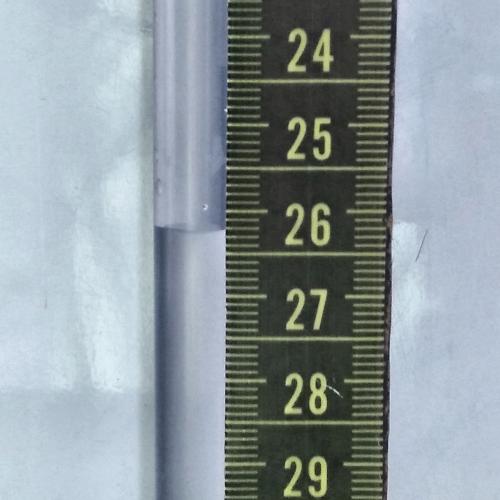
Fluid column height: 26.2 cm